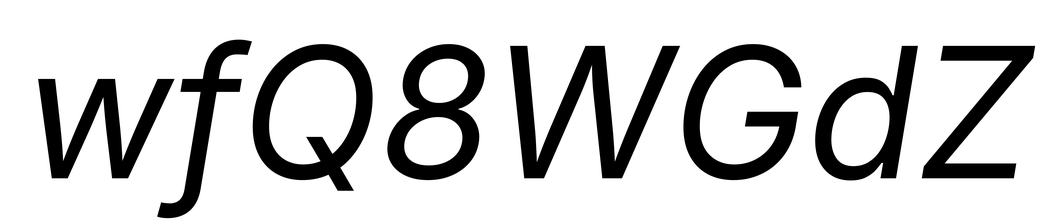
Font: Inter-Italic_Italic